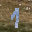
Label: 1